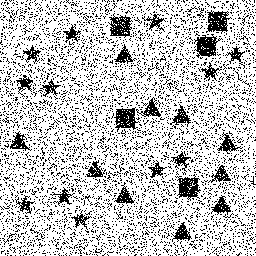
Squares: 5
Triangles: 10
Stars: 12
Total shapes: 27